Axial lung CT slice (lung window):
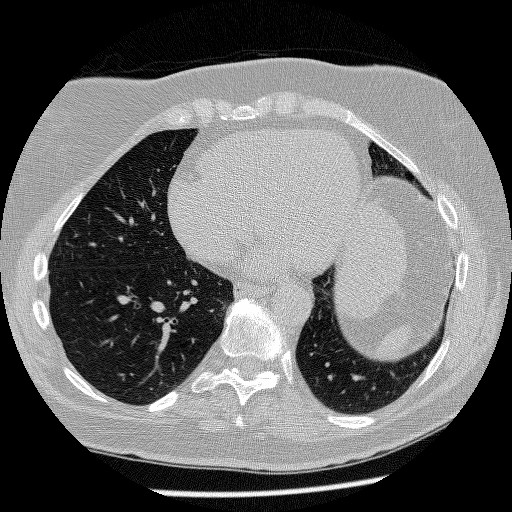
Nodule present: no